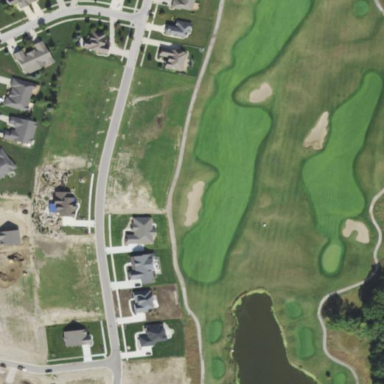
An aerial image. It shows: Well-maintained grassy area known as fairway on golf course.